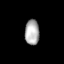
Tissue: lung
Cell type: Others
Senescence score: 0.1595
Nuclear area (px): 356
Mean DAPI intensity: 172.469